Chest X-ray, AP view. Patient: 47 years old, sex F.
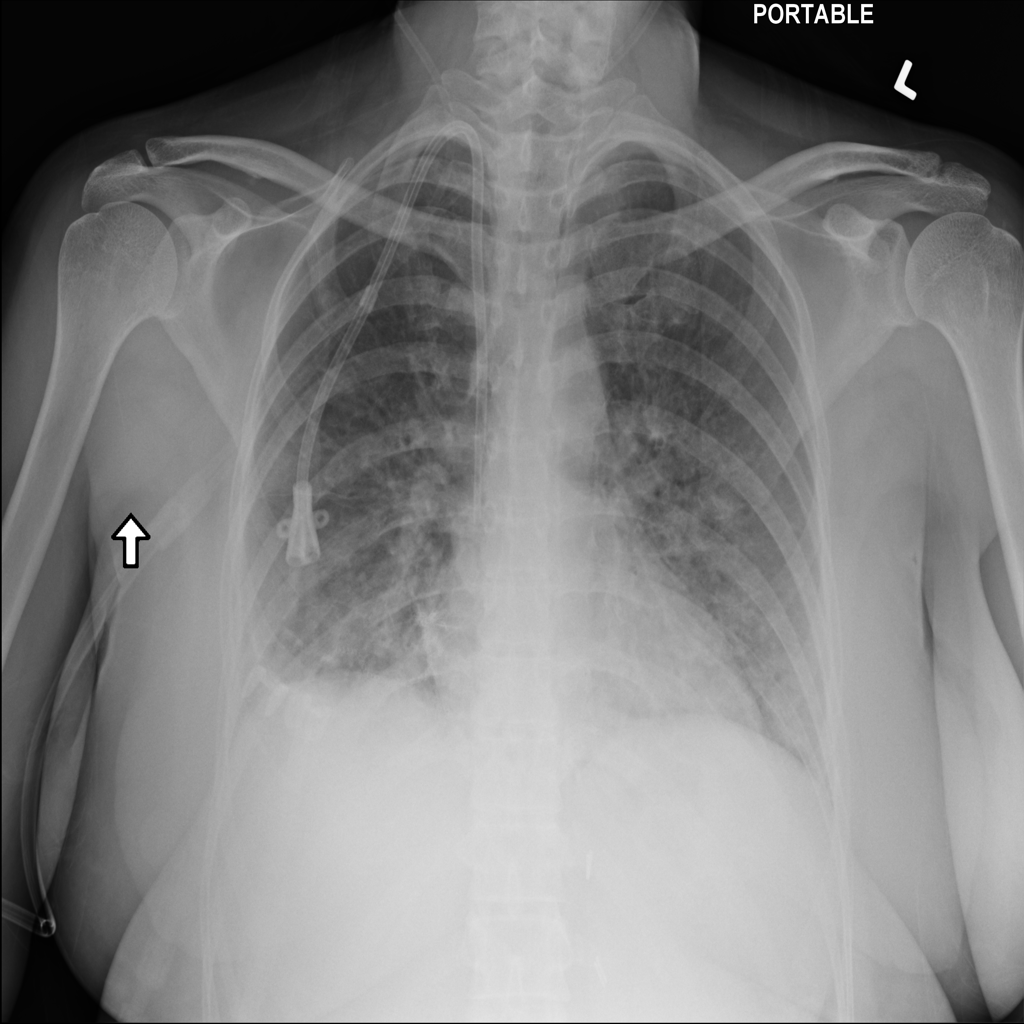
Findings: Edema